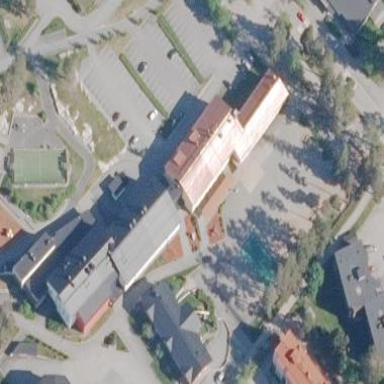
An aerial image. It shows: School building.